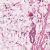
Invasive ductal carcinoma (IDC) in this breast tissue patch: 0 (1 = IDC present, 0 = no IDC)